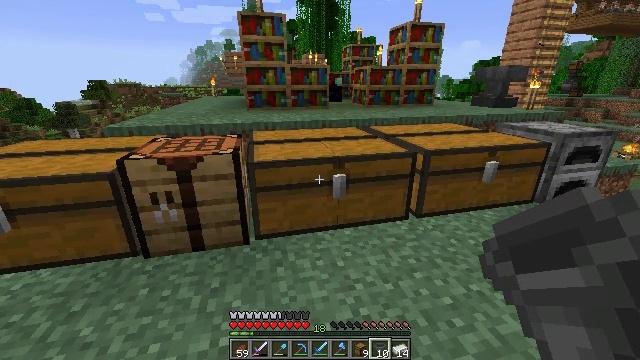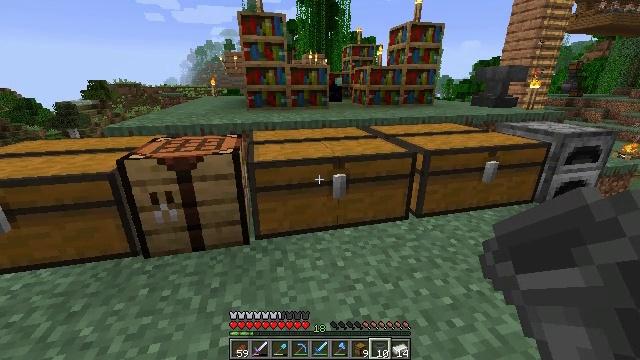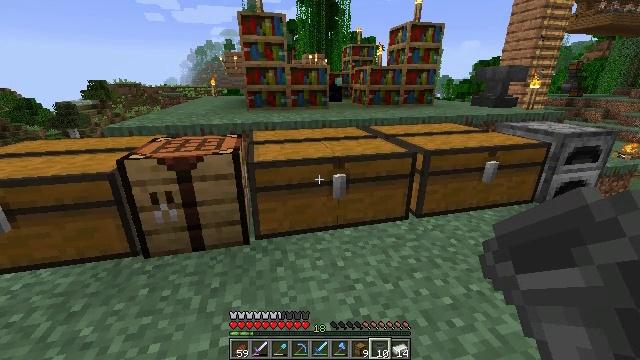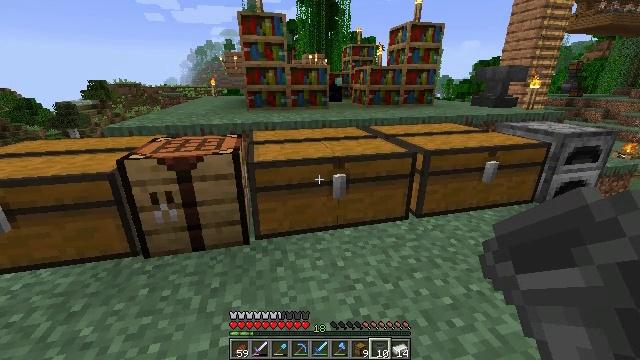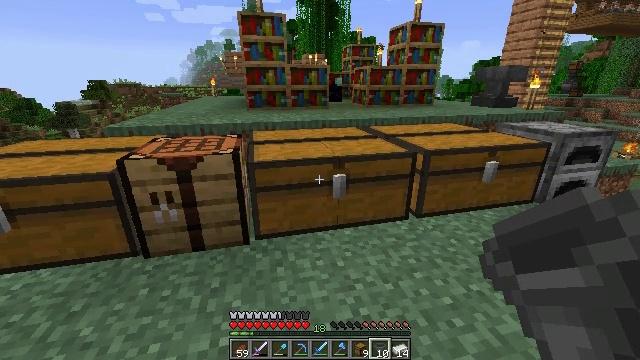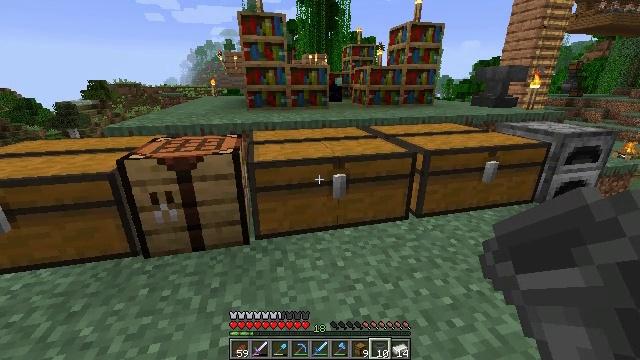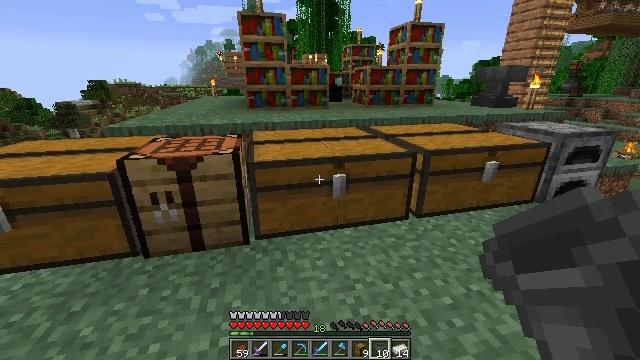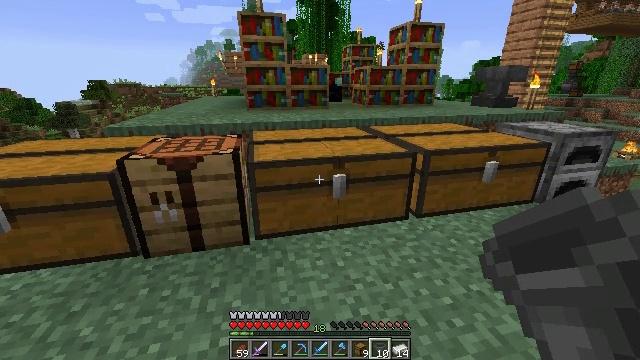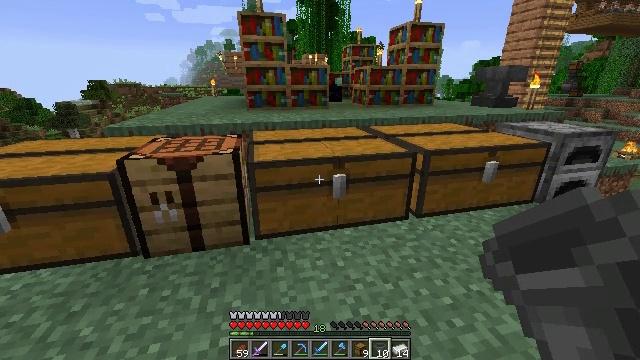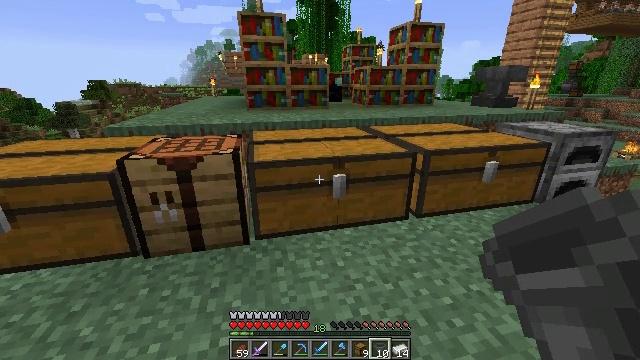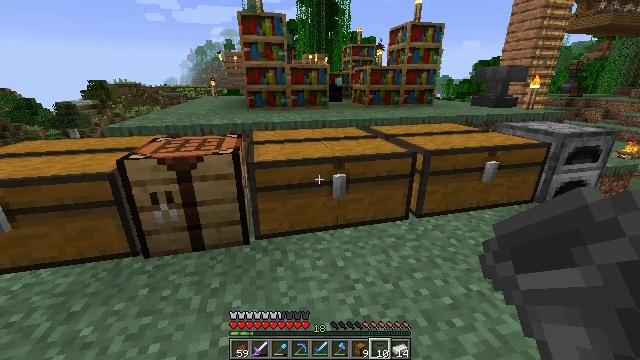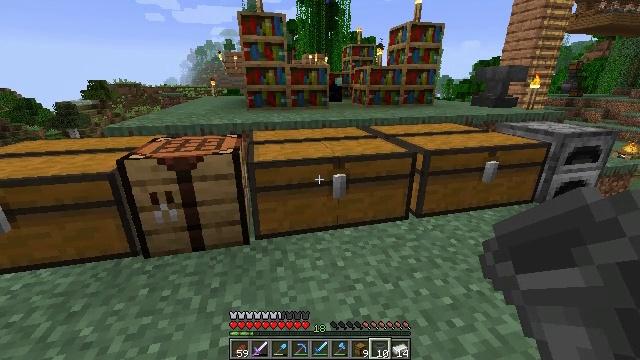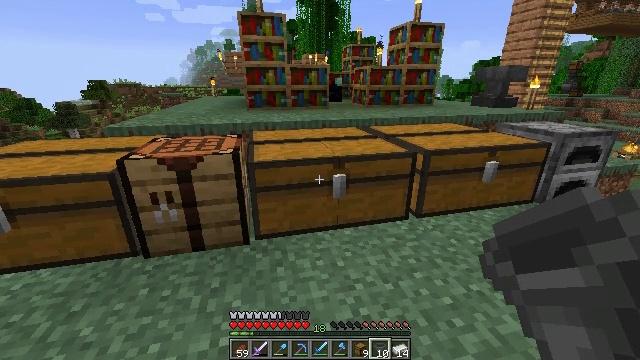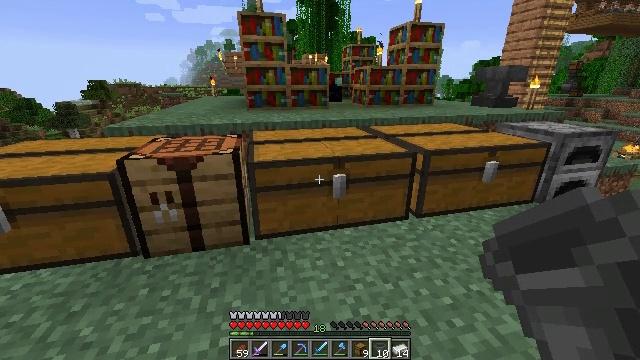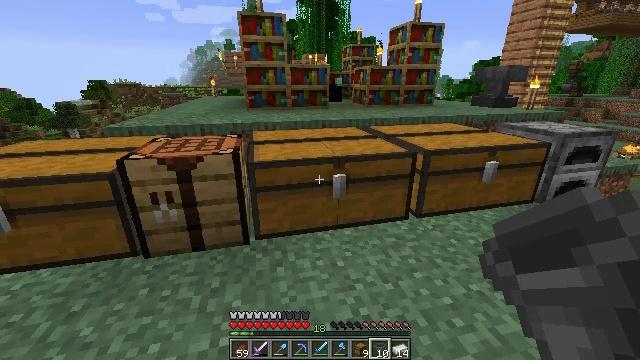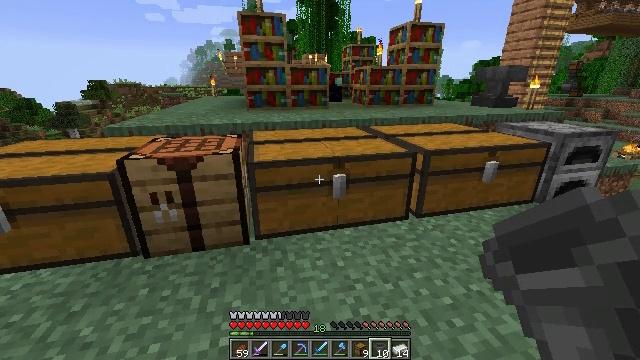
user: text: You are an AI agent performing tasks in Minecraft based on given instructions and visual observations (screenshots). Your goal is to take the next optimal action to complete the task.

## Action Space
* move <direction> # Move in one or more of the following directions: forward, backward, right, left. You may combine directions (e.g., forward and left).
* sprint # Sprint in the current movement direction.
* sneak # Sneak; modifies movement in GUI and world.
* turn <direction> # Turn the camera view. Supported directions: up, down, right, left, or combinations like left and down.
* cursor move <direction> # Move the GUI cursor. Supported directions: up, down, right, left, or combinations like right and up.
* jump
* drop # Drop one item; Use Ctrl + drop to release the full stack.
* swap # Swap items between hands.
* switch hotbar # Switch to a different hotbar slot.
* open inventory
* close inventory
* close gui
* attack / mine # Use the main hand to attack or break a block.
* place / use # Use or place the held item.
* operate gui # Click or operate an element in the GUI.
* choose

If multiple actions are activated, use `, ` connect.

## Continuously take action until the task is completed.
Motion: motion action
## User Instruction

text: Smash the furnace to retrieve it.
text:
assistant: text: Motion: no_op
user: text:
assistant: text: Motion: no_op
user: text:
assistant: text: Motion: no_op
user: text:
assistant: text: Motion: no_op
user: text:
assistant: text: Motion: no_op
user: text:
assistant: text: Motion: no_op
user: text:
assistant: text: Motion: no_op
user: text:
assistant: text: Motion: no_op
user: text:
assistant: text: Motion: no_op
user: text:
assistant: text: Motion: no_op
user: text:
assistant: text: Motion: no_op
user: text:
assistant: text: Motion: no_op
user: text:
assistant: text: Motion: no_op
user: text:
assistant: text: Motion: no_op
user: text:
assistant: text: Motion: no_op
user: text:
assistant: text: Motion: no_op
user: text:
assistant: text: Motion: no_op
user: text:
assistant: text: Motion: no_op
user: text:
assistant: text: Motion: no_op
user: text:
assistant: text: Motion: no_op
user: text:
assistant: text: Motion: no_op
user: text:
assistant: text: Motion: no_op
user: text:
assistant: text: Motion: no_op
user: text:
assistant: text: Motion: no_op
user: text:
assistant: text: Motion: no_op
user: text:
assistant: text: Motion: no_op
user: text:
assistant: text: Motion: no_op
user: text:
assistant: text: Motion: no_op
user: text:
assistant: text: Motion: no_op
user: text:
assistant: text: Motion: no_op